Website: home-depot
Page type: billing-address
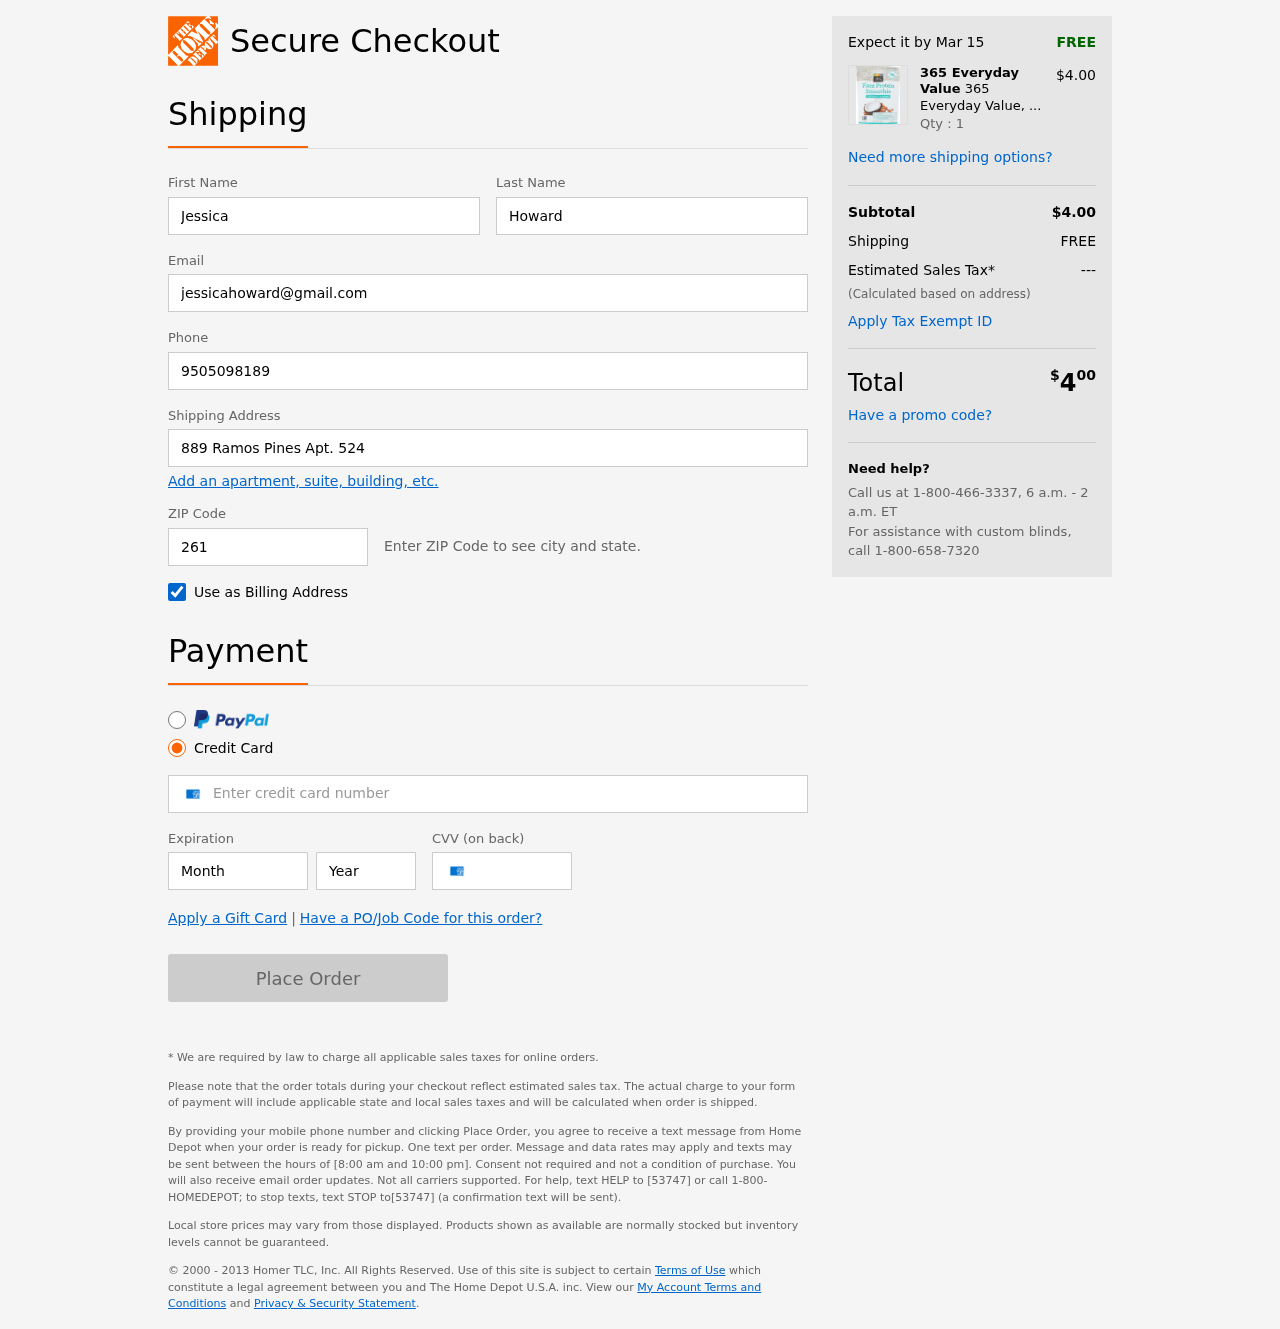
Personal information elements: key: PII_FIRSTNAME
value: Jessica
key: PII_LASTNAME
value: Howard
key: PII_EMAIL
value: jessicahoward@gmail.com
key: PII_PHONE
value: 9505098189
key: PII_STREET
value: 889 Ramos Pines Apt. 524
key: PII_POSTCODE
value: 26183
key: PII_CARD_NUMBER
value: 3494 2417 0337 853
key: PII_CARD_EXPIRY_MONTH
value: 09
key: PII_CARD_CVV
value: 0459
Product elements: key: PRODUCT1_BRAND
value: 365 Everyday Value
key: PRODUCT1_NAME
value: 365 Everyday Value, Plant Protein Smoothie, Coconut Almond, 9 oz
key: PRODUCT1_PRICE
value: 4
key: PRODUCT1_QUANTITY
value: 1
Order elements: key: ORDER_DELIVERY_DATE
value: Mar 15
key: ORDER_SUBTOTAL
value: $4.00
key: ORDER_SHIPPING_COST
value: FREE
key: ORDER_TAX
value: ---
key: ORDER_TOTAL2
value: $400